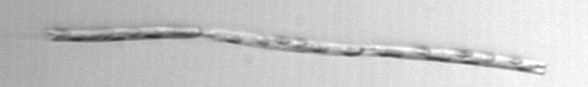
Label: Eucampia_morphytype1